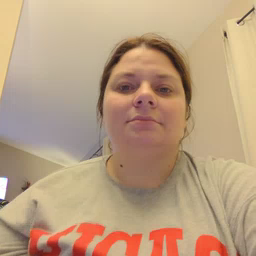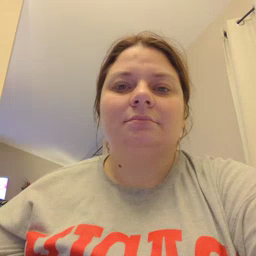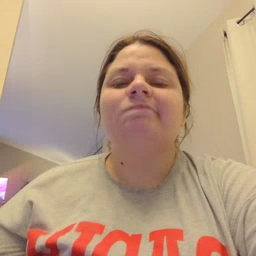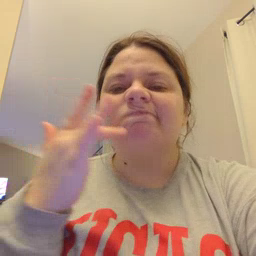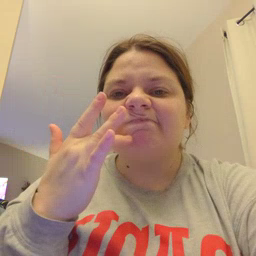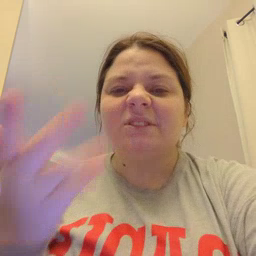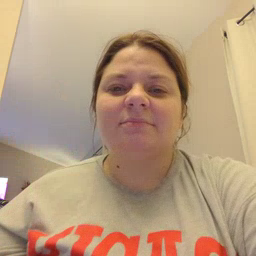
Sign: taste